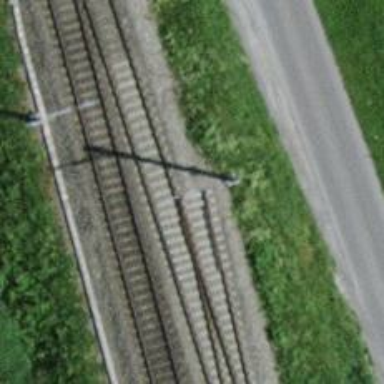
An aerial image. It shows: Single-track electrified railway siding with contact line.